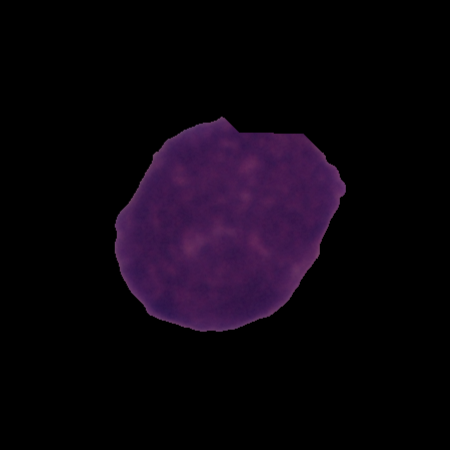
Label: cancer